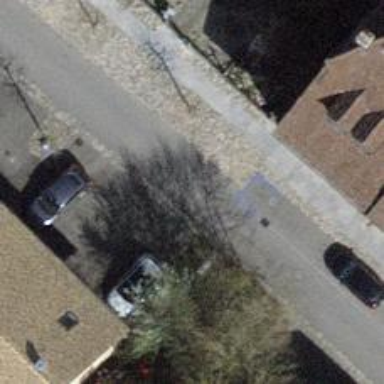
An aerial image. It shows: Asphalt residential road with parking lines on the right side.